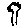
Label: tree